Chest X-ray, PA view. Patient: 35 years old, sex F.
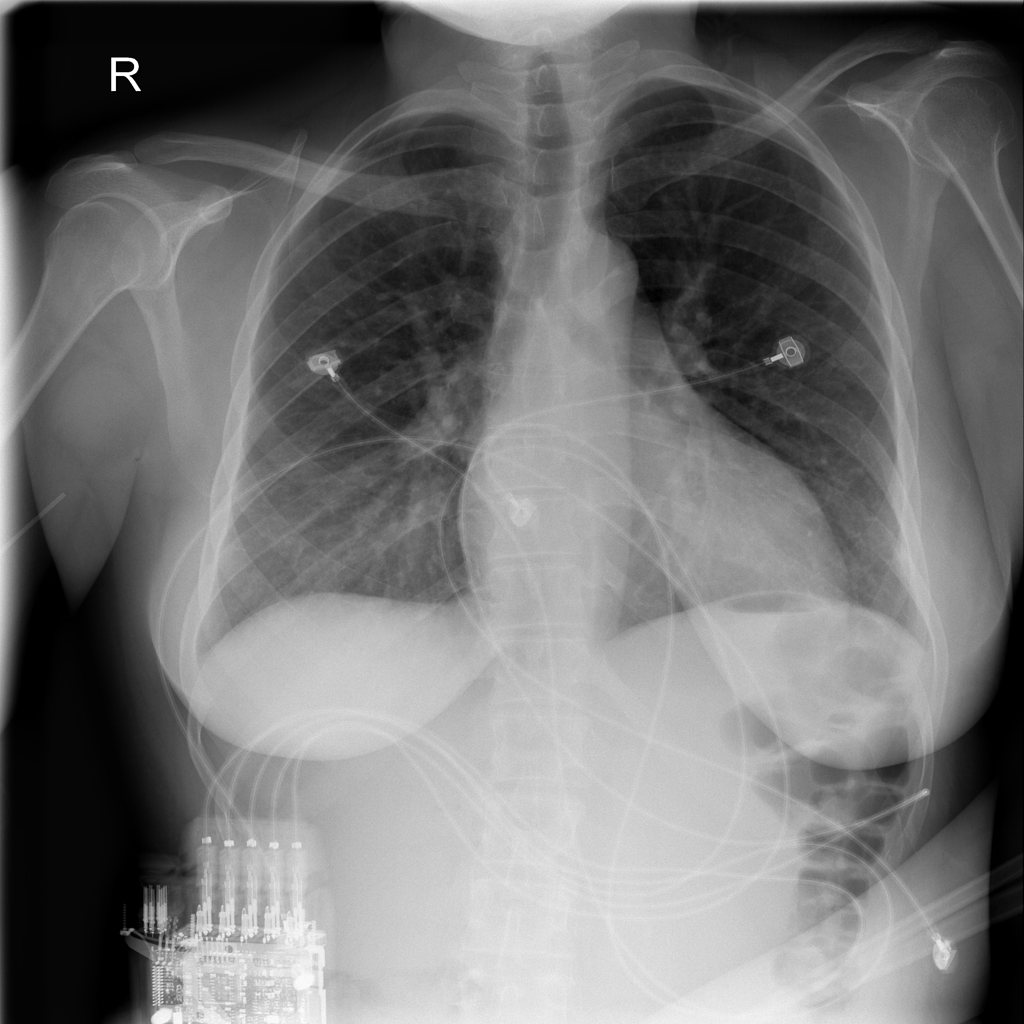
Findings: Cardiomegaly